Question: I am trying to select all records in a time-variant Account table for each account with a change in an associated value (e.g. the maturity date). A change in the value will result in the most recent record for an account being end-dated and a new record (containing a new effective date of the following day) being created. The most recent records for accounts in this table have an end-date of 12/31/9000.
For instance, in the below illustration, account 44444444 would not be included in my query result set since it hasn't had a change in the value (and thus also has no additional records aside from the original); however, the other accounts have multiple changes in values (and multiple records), so I would want to see those returned.
Also, the table has a number of other fields (columns) not included below but for which changes in the values for these fields can trigger a new record being created; however, I only want to retrieve all records for those accounts where the figure in the "value" column has changed. What are some ways to obtain the results I need?

Note: The primary key for this table includes the acct_id and eff_dt, and I'm using PostgreSQL within a Greenplum environment.
---
Here are two types of queries I tried to use but which produced problematic results:
<URL>
<URL>
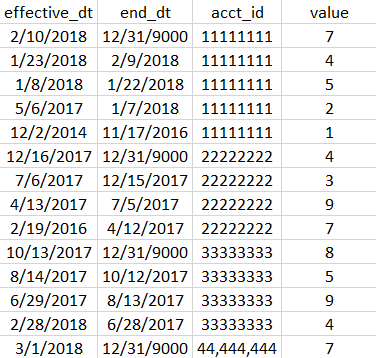
Answer: I think you want window functions to compare the value:
'''
select t.*
from (select t.*,
min(t.value) over (partition by t.acct_id) as min_value,
max(t.value) over (partition by t.acct_id) as max_value
from t
) t
where min_value <> max_value;
'''